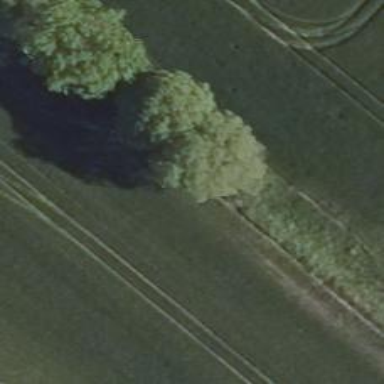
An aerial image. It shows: Row of trees in natural setting.